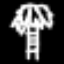
Label: palm tree